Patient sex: F
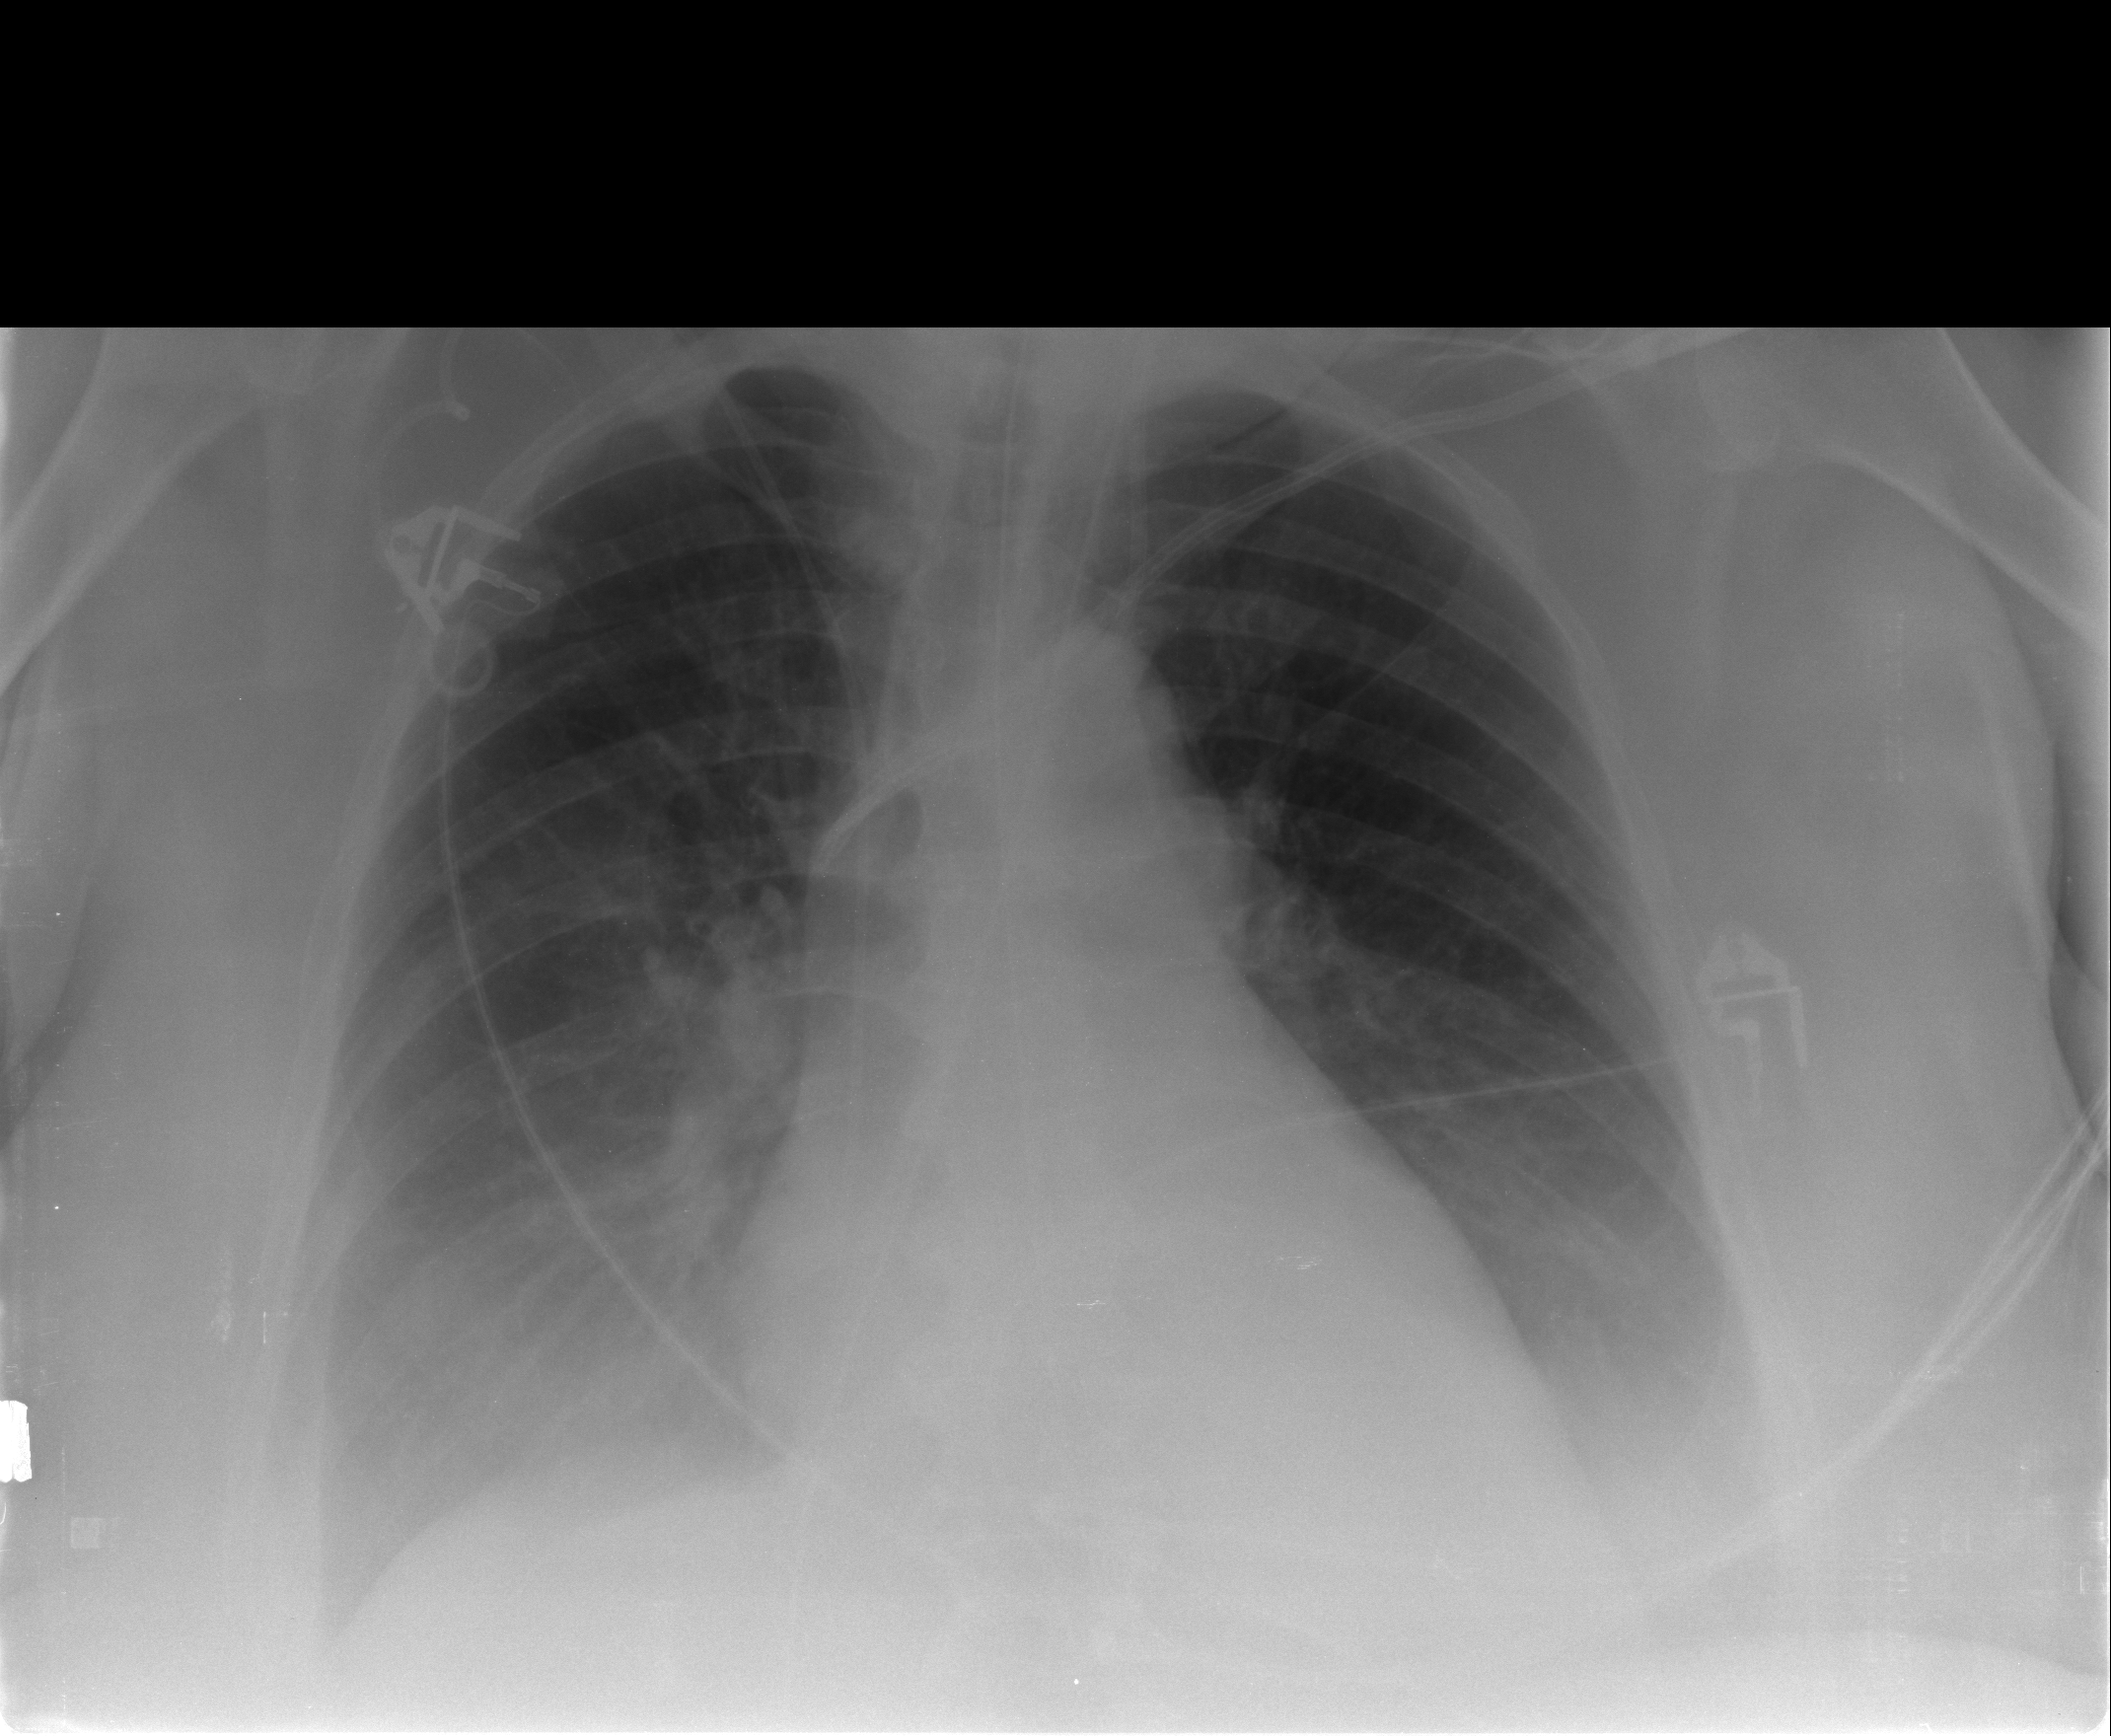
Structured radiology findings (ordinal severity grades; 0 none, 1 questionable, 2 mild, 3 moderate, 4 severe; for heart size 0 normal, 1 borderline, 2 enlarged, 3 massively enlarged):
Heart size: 2
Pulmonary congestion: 2
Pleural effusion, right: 2
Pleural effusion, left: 2
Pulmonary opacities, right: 1
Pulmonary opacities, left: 1
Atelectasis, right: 2
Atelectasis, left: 2